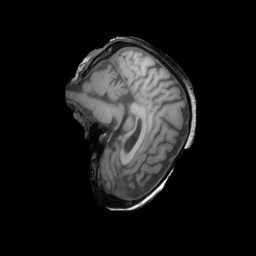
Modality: T1w
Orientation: sagittal
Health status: ill
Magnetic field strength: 3 T